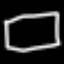
Label: square